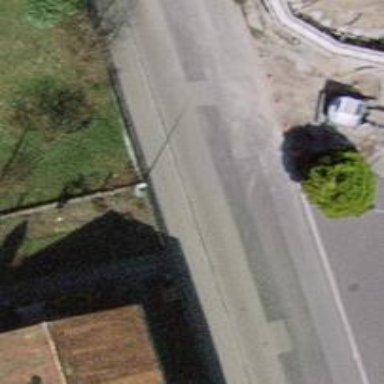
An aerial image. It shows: Sidewalk along the footway.